Aerial crown-view tile of a tropical tree (Barro Colorado Island, Panama), acquired 20250715:
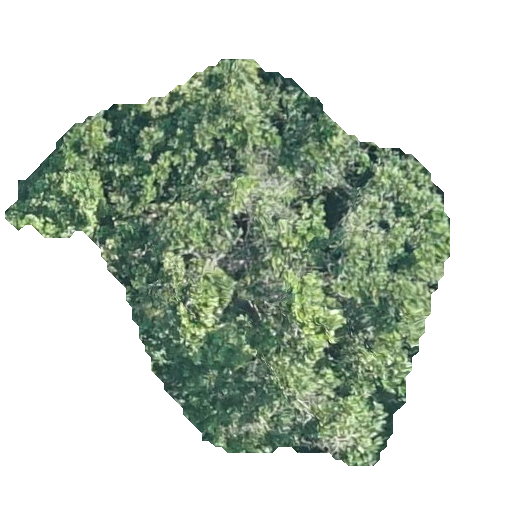
Species: Anacardium excelsum
GBIF accepted scientific name: Anacardium excelsum
Crown area: 163.114 m²